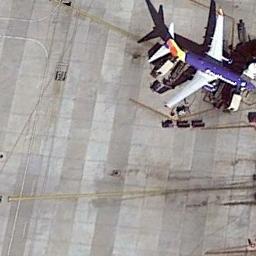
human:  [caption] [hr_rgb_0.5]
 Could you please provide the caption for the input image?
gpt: A purple plane parked on the open area with some yellow marks .

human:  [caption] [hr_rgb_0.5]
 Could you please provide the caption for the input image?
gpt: An airplane with a blue fuselage was on the airport .

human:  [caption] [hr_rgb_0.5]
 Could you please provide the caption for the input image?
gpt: There is an airplane parked on the runway .

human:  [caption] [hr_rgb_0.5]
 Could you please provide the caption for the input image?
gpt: Here is a plane with a blue fuselage and white wings .

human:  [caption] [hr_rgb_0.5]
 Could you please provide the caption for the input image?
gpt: One plane is on the top right .